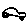
Label: car